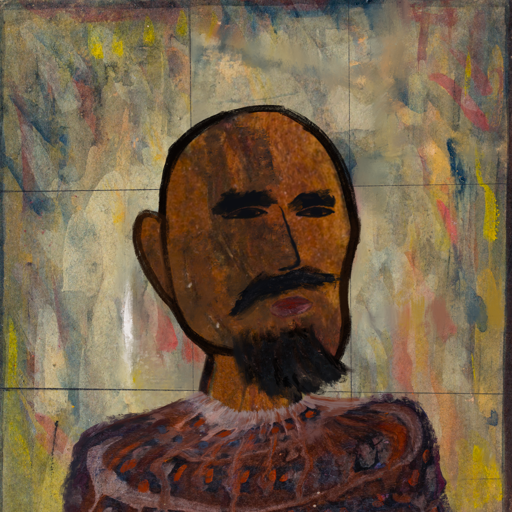
Background: GypsyMother, Head And Neck Side: Mosgoul, Face Side: Mosgoul, Bust: Hypocrite, Hair Side: Blank, Head Accessory: Blank, Second Necklace: Blank, Necklace: Blank, Baby: Blank